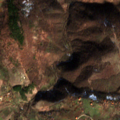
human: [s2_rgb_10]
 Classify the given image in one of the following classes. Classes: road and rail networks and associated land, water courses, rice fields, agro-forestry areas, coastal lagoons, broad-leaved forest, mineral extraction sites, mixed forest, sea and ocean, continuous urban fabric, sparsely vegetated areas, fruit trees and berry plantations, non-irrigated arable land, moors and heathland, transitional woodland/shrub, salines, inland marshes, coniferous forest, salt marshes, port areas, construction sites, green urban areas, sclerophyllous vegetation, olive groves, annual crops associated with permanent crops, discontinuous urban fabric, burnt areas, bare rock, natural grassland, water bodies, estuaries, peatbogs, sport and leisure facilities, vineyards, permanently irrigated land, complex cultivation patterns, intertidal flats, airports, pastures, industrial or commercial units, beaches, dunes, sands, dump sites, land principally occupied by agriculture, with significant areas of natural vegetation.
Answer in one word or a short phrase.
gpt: pastures, complex cultivation patterns, land principally occupied by agriculture, with significant areas of natural vegetation, broad-leaved forest, transitional woodland/shrub